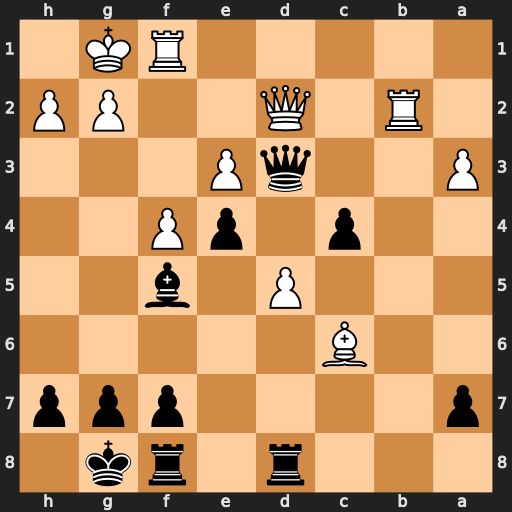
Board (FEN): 3r1rk1/p4ppp/2B5/3P1b2/2p1pP2/P2qP3/1R1Q2PP/5RK1
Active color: b
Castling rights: -
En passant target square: -
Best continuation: c3 Qxd3 exd3